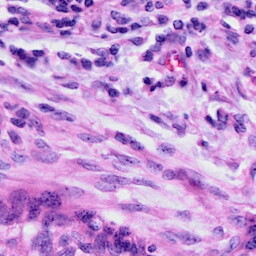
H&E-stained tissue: Cervix